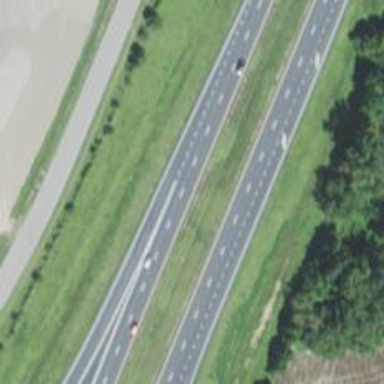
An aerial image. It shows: Motorway junction.